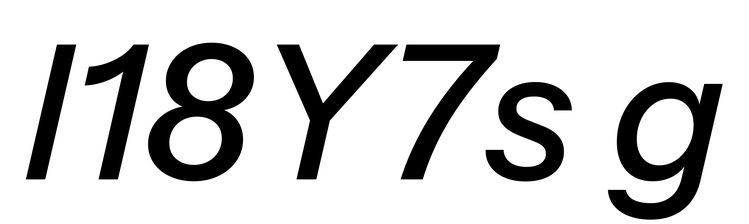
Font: InstrumentSans-Italic_Medium_Italic